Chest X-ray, PA view. Patient: 48 years old, sex M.
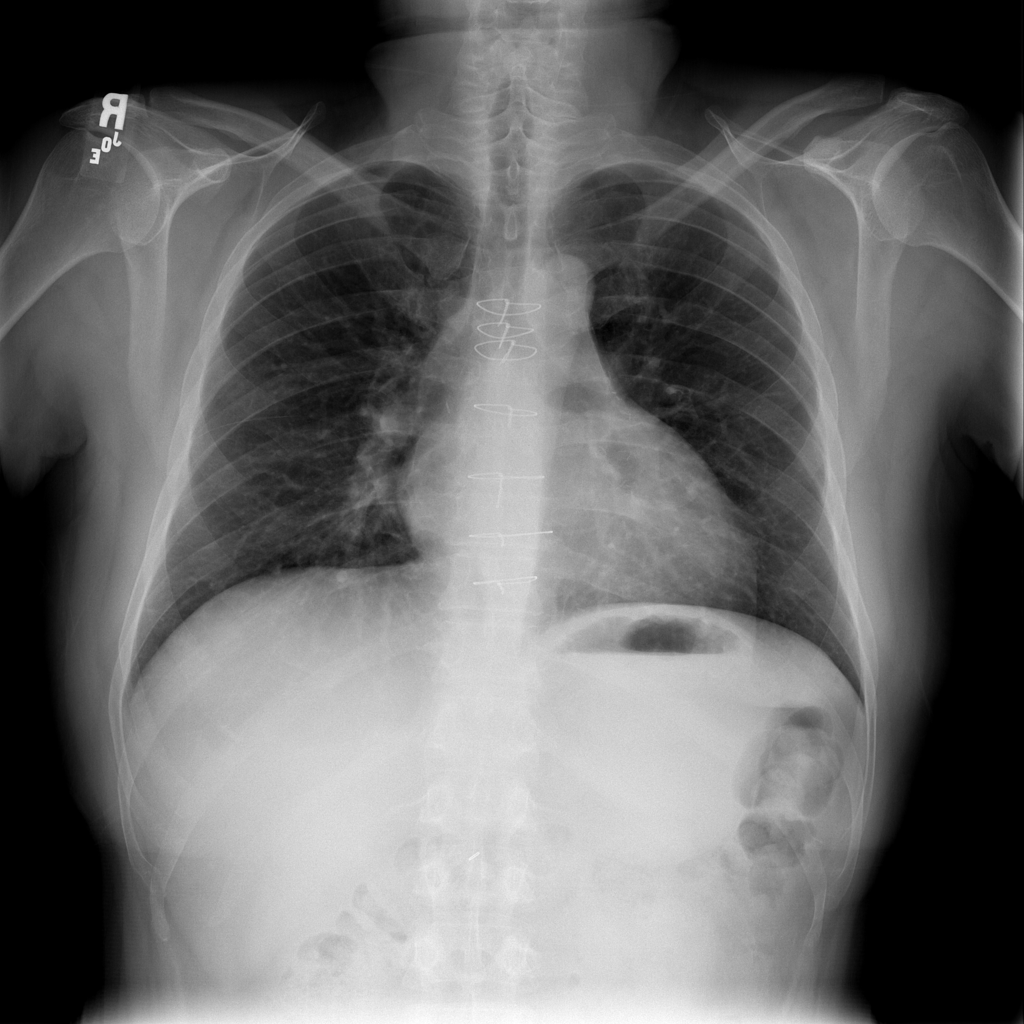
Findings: No Finding